Question: I'm just starting to learn MVC so try to bear with me.
I have a table that has a few options to the side that you can edit, delete and show the details of.

If I click the Details button now It will take me to another page
which is located in the same Controller as the which displays the table above.
This is the code for the table
'''
@model Collusus.Models.IndexModel
@{
ViewBag.Title = "Index";
}
<h2>Index</h2>
<h2>Hello @Html.ActionLink(Model.userLoggedIN, "getProfile")</h2>
<p>
@Html.ActionLink("Create New", "Create")
</p>
<table id="myTable" class="tablesorter">
<thead>
<tr>
<th>Change ID</th>
<th>Owner</th>
<th>Priority</th>
<th>Disposition Date</th>
<th>Completion Date</th>
<th>Do what?</th>
</tr>
</thead>
<tbody>
@for(int i=0; i<Model.changes.Count(); i++)
{
<tr>
<td>@Model.changes[i].ID</td>
<td>@Model.changes[i].Owner</td>
<td>@Model.changes[i].Priority</td>
<td>@Model.changes[i].DispositionDate.ToShortDateString()</td>
<td>@Model.changes[i].ActualCompletionDate.ToShortDateString()</td>
<td>@if (Model.changes[i].Owner == Model.userLoggedIN)
{
@Html.ActionLink("Delete", "Delete", new { id=Model.changes[i].ID })
@Html.ActionLink("Edit", "Edit", new { id=Model.changes[i].ID })
}
@Html.ActionLink("Details", "Details", new { id=Model.changes[i].ID })
</td>
</tr>
}
</tbody>
</table>
'''
As you can see because of the code below, it will just take me to another page.
'''
@Html.ActionLink("Details", "Details", new { id=Model.changes[i].ID })
'''
- -
I don't know if that makes too much sense. I've tried to explain it the best I could and been frustrated searching Google / trying code from other solutions but can't get it to work.
If you suggest another way besides the JQUERY dialog I'm willing to go that option too. All help is appreciated since I've been so frustrated.
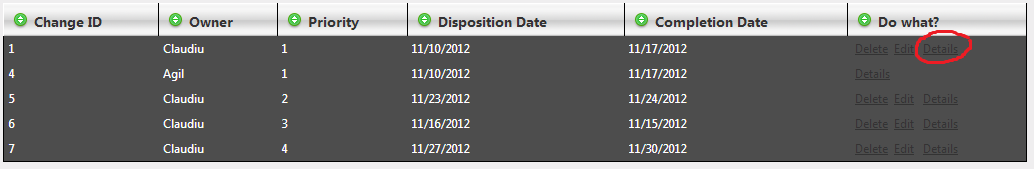
Answer: I'm assuming you want to open them into a modal dialog. To accomplish this you can return partial views from your controller.
You can add a class to your action links like this:
'''
@Html.ActionLink("Details", "Details", new { id=Model.changes[i].ID }, new { @class = "details-modal" })
'''
Your Details action method:
'''
public ActionResult Details(int id)
{
// Your code here
return PartialView("_Details", myModel); // return the partial view with the model
}
'''
jQuery (off the top of my head so it may not be 100% correct):
'''
$('#my-dialog').dialog({
autoOpen: false,
width: 400,
resizable: false,
modal: true
});
$('.details-modal').click(function() {
var theURL = $(this).attr('href');
$('#my-dialog').load(theURL, function() {
$(this).dialog('open');
});
return false; // ensures the browser is not redirected to the link's URL
});
'''